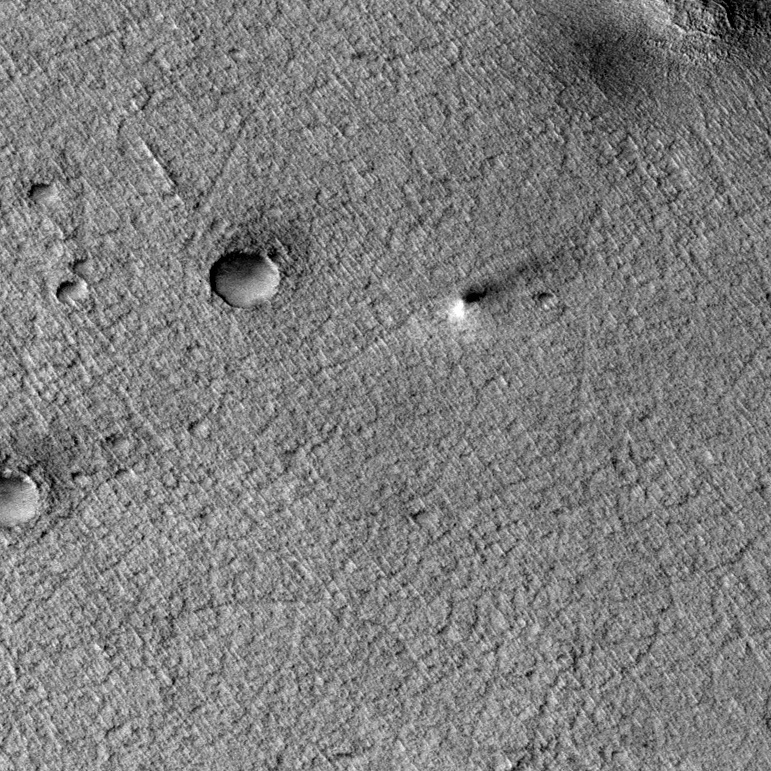
Label: dustdevil